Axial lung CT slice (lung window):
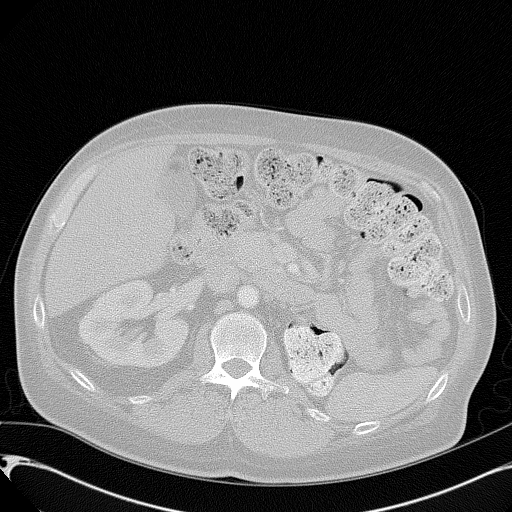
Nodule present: no